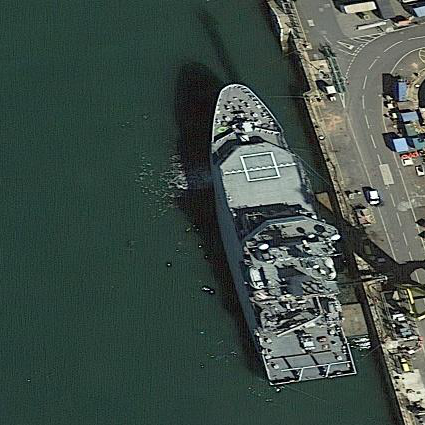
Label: combat